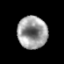
Tissue: prostate
Cell type: T cells
Senescence score: 0.3485
Nuclear area (px): 945
Mean DAPI intensity: 155.823